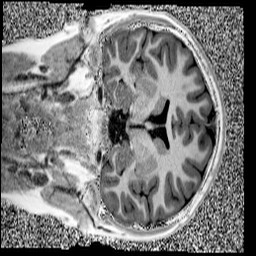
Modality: UNIT1
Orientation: coronal
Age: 12
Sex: male
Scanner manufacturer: siemens
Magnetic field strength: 3 T
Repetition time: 4 s
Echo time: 0.00299 s